Interaction volume radius: 10 \u00c5
Interaction volume height: 10 \u00c5
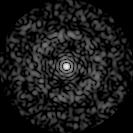
Disorder parameter: 0.8455